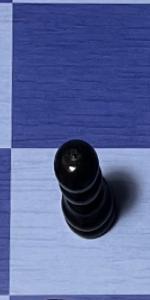
Label: Pawn_Black